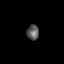
Tissue: lung
Cell type: Epithelial cells
Senescence score: 0.1689
Nuclear area (px): 176
Mean DAPI intensity: 92.33